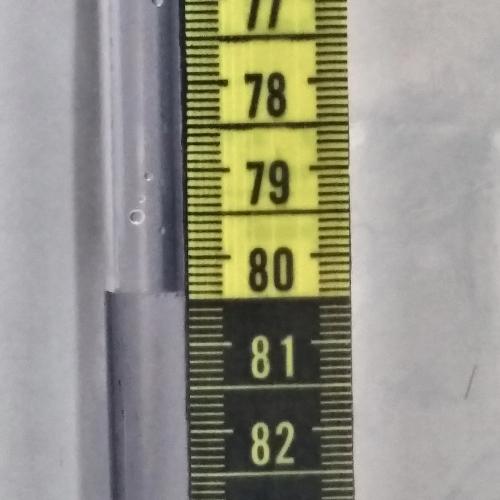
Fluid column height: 80.4 cm